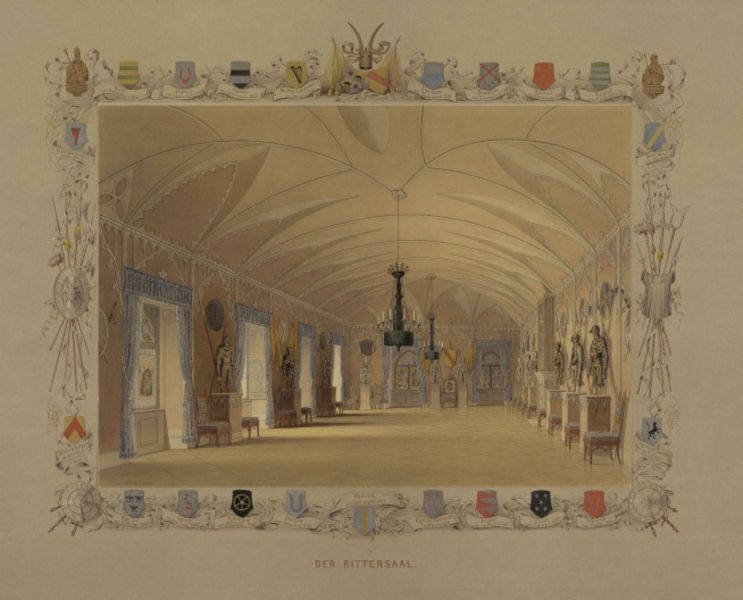
Titel: Schloss Eberstein: Der Rittersaal (Album mit 23 Ansichten von Schloss Eberstein und Umgebung sowie Titel- und Schlussblatt: Blatt 11)
Künstler: Louis Hoffmeister
Standort: Karlsruhe
Institution: Staatliche Kunsthalle Karlsruhe
Schlagwörter: blau, schatten, gelb, braun, bunt, fenster, hell, lampe, lampen, licht, pastell, raum, stuhl, stühle, tür, zeichnung, zimmer, gebäude, rot, schloss, beige, malerei, muster, ornament, alt, gericht, architektur, barock, rahmen, sockel, bild, innenraum, möbel, vorhang, weite, kirche, sonne, boden, interieur, decke, innen, leuchte, krone, rokoko, statue, deutschland, hellblau, farbig, schrift, papier, bogen, fahnen, perspektive, türen, parkett, tanzsaal, fahne, leer, grafik, cremefarben, hocker, saal, figuren, querformat, kaiser, könig, dekoration, gardine, gardinen, salon, tapete, vorhänge, inschrift, dekor, ornamente, verzierung, wandmalerei, kerze, kerzen, kronleuchter, leuchter, lüster, metall, stuck, deutsch, innenansicht, parkettboden, tiefe, podest, hoch, halle, flucht, bögen, wände, schild, panzer, gewölbe, burg, palast, rippen, druck, titel, illustration, schilder, schwert, schwerter, text, waffen, waffe, koloriert, helm, flur, entwurf, rathaus, ritter, rüstung, ausstellung, wappen, kerzenleuchter, harnisch, skulpturen, plastiken, statuen, vorhange, gotisch, kreuzgewölbe, spitzbögen, fluchtpunkt, mittelalter, diagonale, lanzen, ritterrüstung, speer, speere, fresko, altdeutsch, kandelaber, tuche, standarte, gallerie, zeichung, architekt, deckenmalerei, tonnengewölbe, wölbung, podeste, schilde, prachtvoll, rüstungen, neugotik, gotisierend, ahnengalerie, luster, masken, grüün, inneneinrichtung, kinderbuch, deckengewölbe, stüle, heraldik, mittelatler, stichkappen, stuhlreihe, ausstellungsraum, spitzkappen, rittersaal, saaal, kaiserlich, rüstun, archiektur, stichkappengewölbe, wandbehänge, rütsung, kandelabra, der rittersaal, zeichnchung, gerivht, ruedtung, stohle, armas, fihlr, saalzeichnung, scheuren